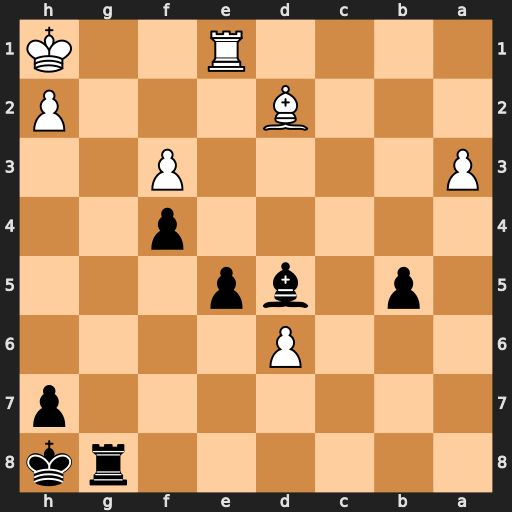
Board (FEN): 6rk/7p/3P4/1p1bp3/5p2/P4P2/3B3P/4R2K
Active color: b
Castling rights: -
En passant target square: -
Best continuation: Bxf3#